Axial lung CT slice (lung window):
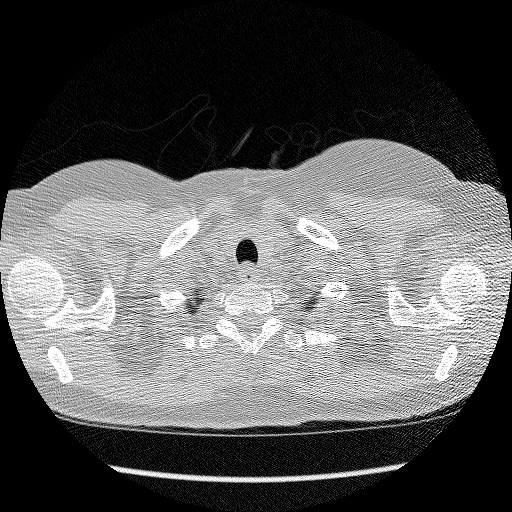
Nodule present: no